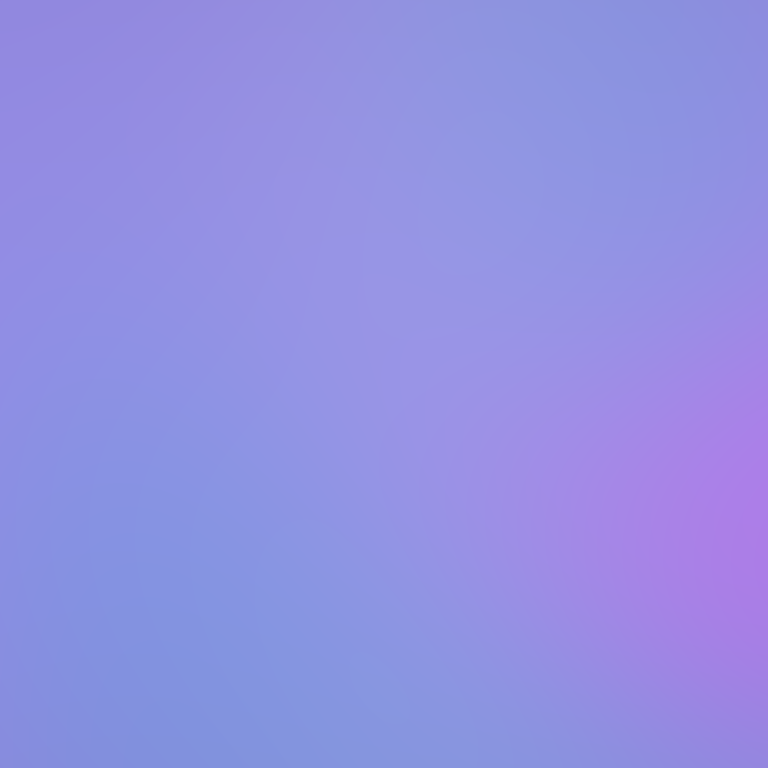
Abstract light effect, smooth gradient from soft lavender to gentle blue, serene atmosphere, diffuse glow, no room, no furniture, no objects.